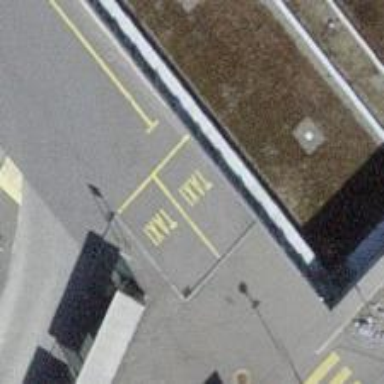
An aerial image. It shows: Taxi stand.